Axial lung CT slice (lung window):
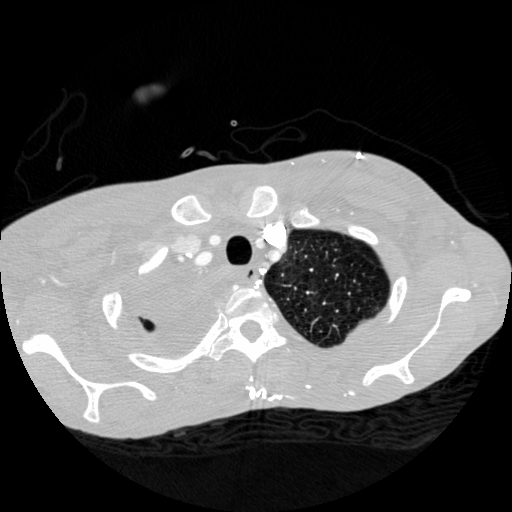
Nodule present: no